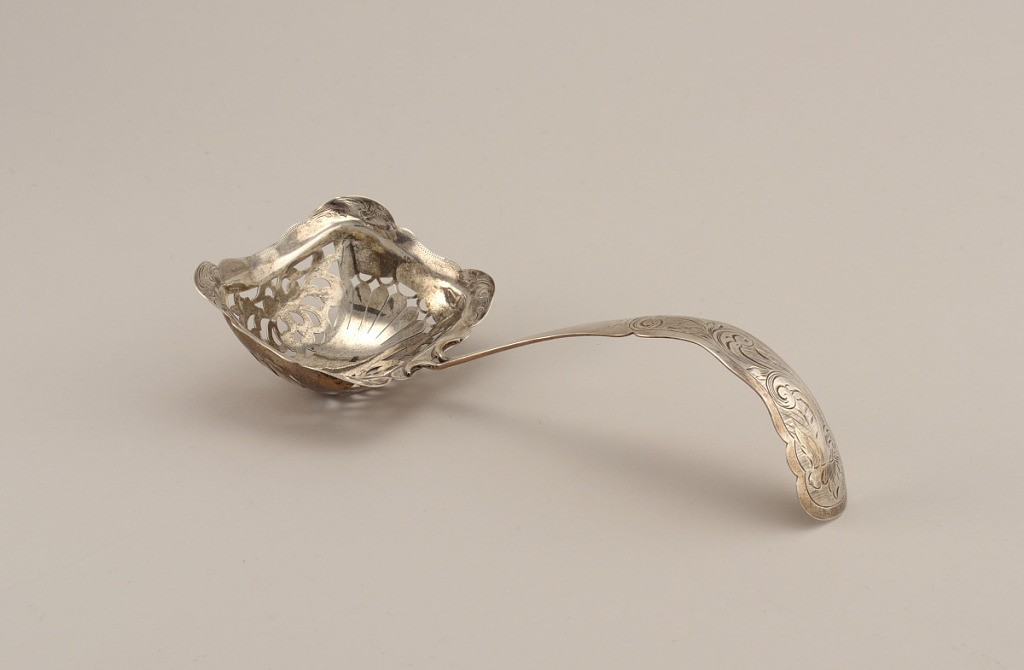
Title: Rectangular Sifiting Spoon with Curved Handle
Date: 1859
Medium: silver
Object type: spoon
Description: The rounded rectangular bowl pierced with foliate scrolls with shaped and engraved flange border. Tapering stem with biforcated join to bowl and shaped curving terminal engraved with foliate scrolls.